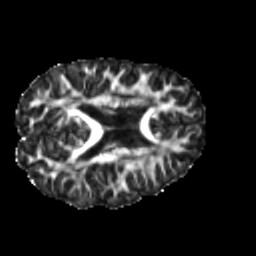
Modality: FA
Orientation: axial
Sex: male
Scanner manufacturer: siemens
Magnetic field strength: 3 T
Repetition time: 5 s
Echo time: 0.07 s